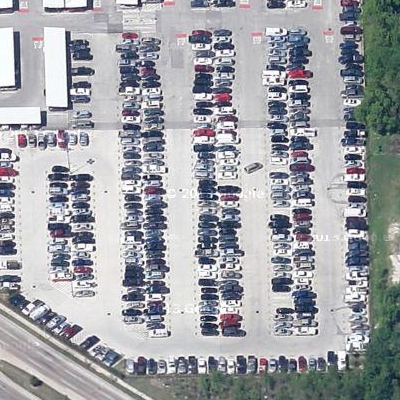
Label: gParking